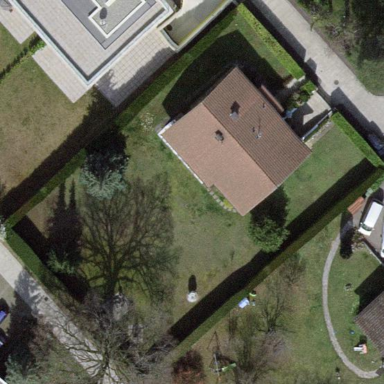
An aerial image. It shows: Garden surrounded by fence.